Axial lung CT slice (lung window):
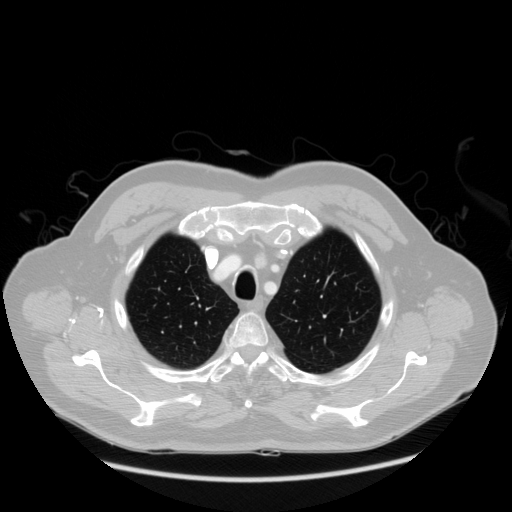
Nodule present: no